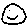
Label: smiley face